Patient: sex F, age 53
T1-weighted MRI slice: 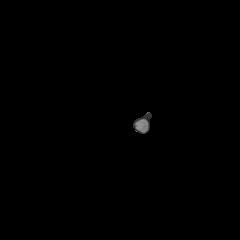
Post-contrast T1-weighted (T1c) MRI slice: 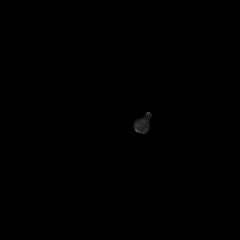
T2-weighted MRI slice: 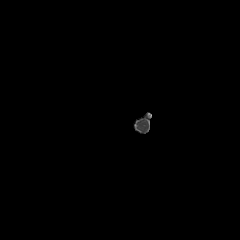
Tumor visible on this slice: no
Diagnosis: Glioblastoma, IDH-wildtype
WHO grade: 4